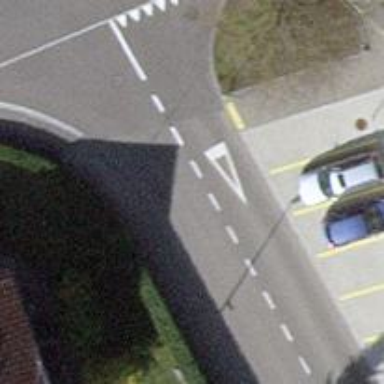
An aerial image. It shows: Unmarked crossing on the road.